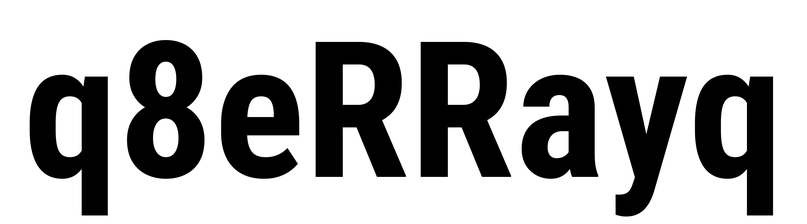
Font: Roboto_Condensed_Bold